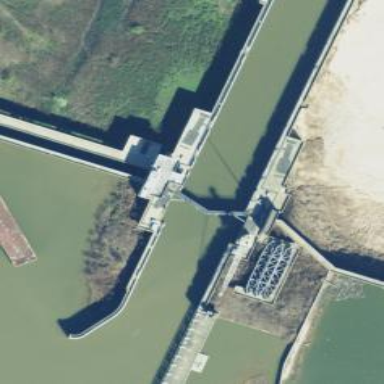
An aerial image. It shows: Lock gate along waterway.